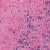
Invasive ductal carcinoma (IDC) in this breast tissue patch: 0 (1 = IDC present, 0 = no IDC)